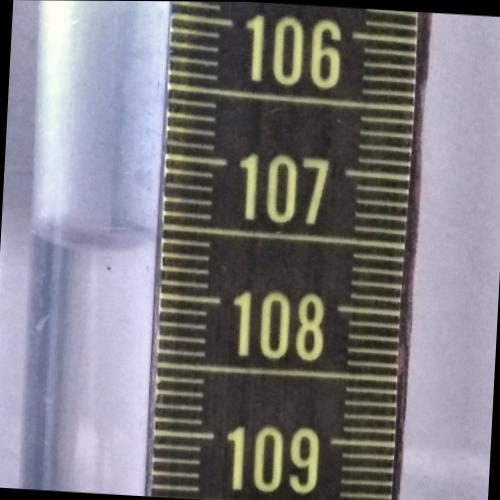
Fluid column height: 107.7 cm